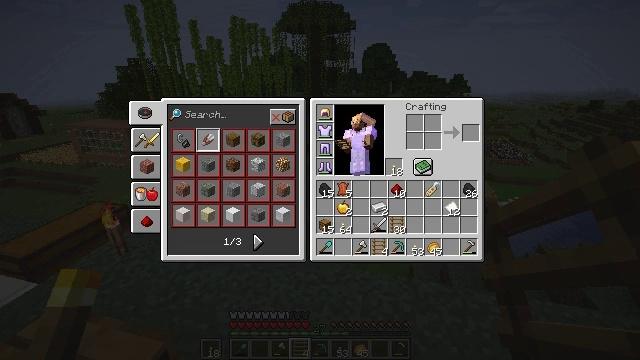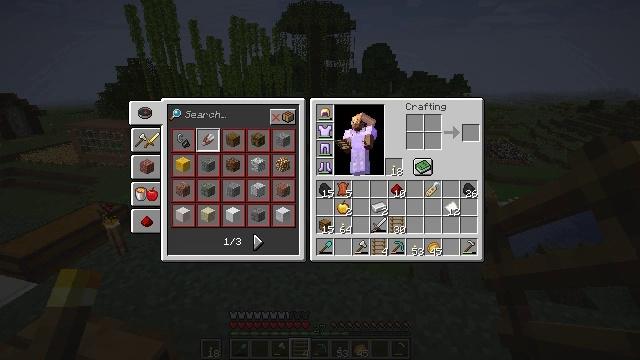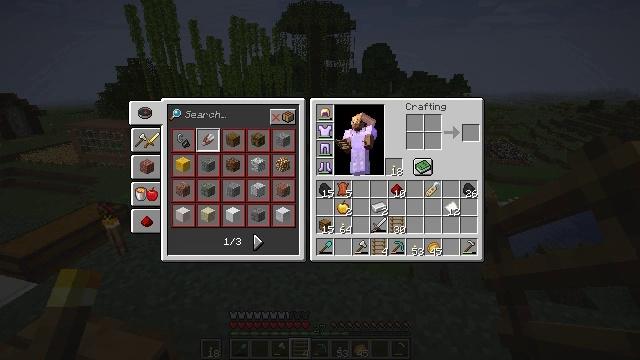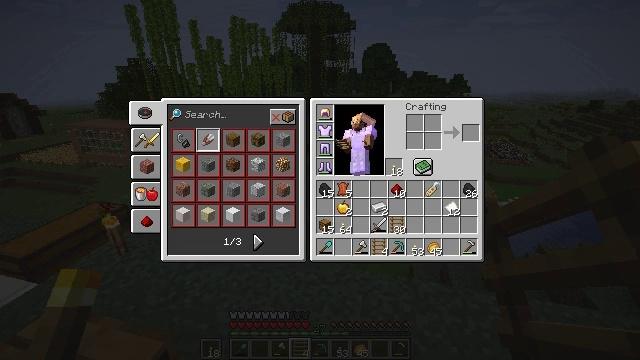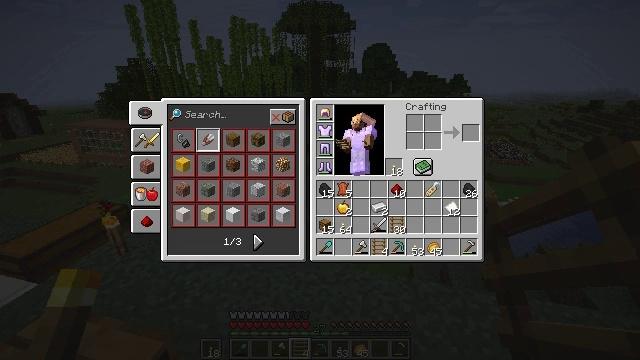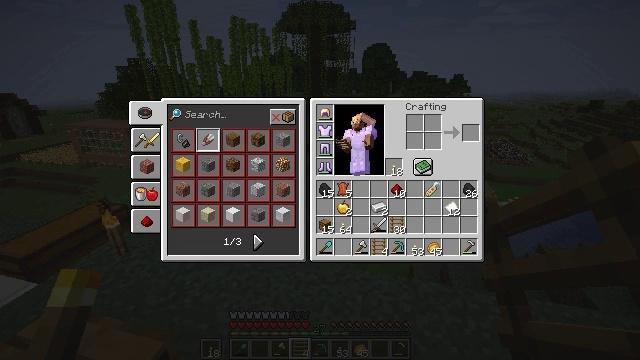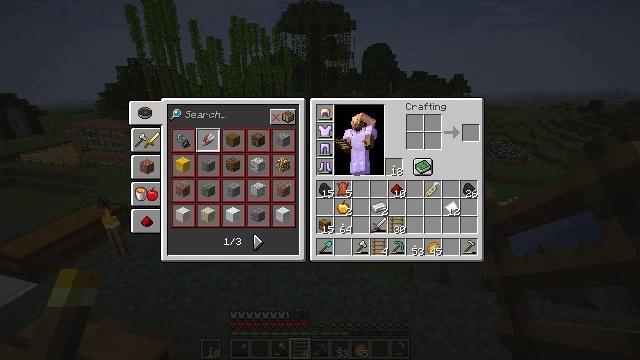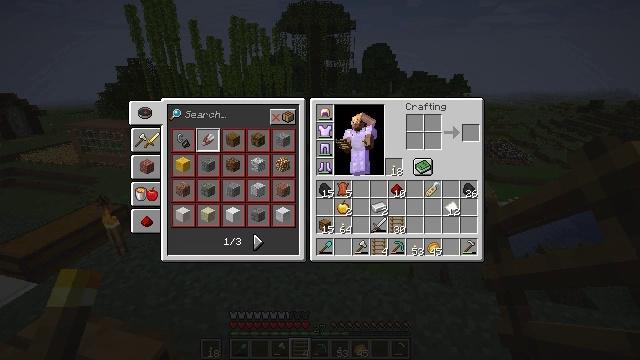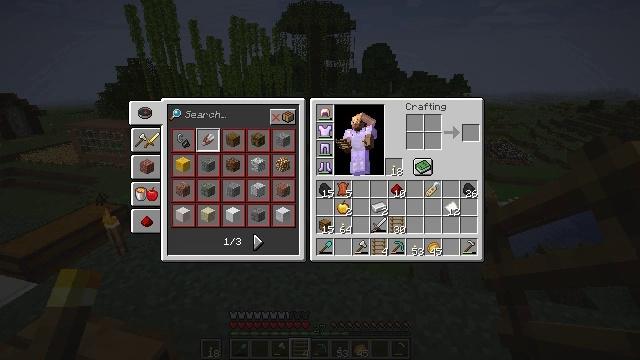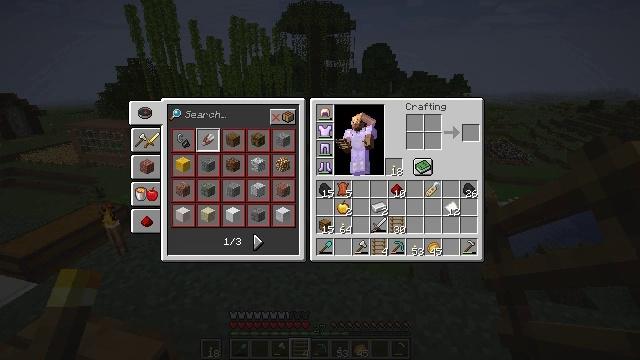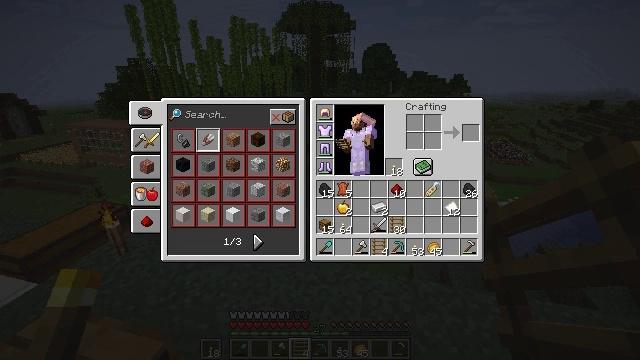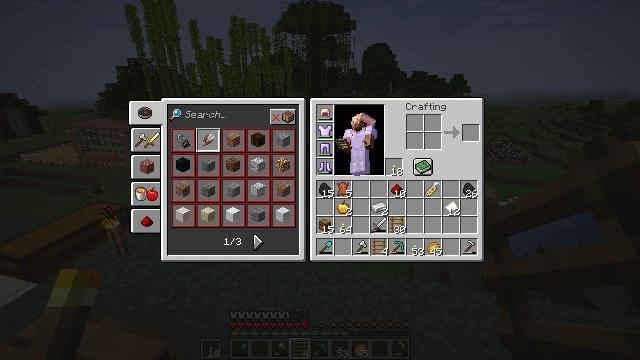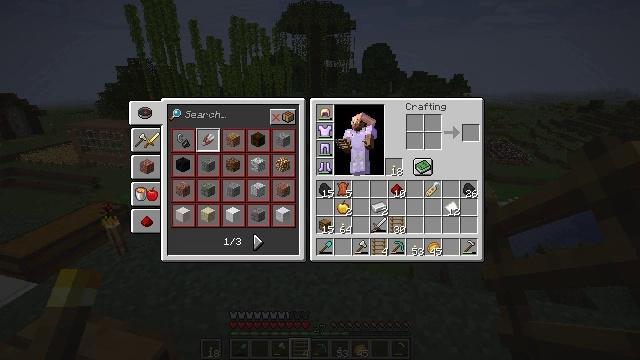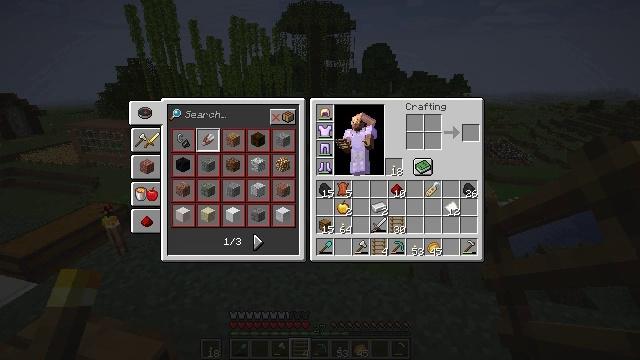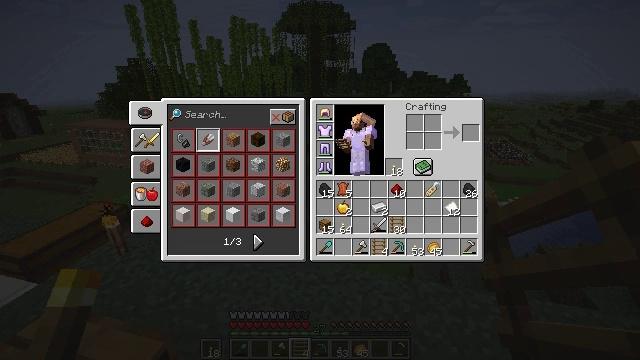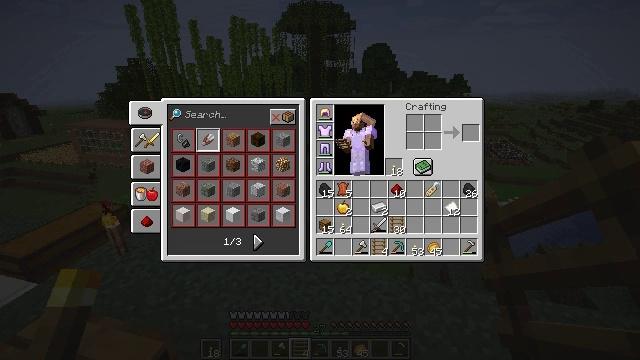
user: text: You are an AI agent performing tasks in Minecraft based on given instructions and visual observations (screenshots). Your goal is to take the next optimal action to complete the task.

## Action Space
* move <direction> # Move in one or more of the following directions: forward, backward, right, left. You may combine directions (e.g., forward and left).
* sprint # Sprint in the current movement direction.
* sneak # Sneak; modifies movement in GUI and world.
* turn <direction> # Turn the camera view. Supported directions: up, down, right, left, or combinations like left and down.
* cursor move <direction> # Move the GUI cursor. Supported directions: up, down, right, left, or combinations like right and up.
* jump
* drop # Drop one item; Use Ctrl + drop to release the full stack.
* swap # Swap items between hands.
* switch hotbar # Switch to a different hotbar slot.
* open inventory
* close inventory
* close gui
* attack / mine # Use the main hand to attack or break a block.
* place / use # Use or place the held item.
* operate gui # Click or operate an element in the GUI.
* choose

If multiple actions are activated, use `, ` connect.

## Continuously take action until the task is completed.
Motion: motion action
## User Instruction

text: Break the ladder to collect it.
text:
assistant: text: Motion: no_op
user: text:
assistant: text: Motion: no_op
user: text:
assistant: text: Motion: no_op
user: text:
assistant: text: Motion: no_op
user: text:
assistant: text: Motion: no_op
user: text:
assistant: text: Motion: no_op
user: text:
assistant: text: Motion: no_op
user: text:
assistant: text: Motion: no_op
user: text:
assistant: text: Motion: no_op
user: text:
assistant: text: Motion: no_op
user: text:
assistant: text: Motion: no_op
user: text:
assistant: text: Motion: no_op
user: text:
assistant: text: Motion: no_op
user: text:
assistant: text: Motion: no_op
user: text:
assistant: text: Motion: no_op
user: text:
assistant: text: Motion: no_op
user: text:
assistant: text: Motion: no_op
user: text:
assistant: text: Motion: no_op
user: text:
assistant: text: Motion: no_op
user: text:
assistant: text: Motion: no_op
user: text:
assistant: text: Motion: no_op
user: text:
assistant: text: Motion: no_op
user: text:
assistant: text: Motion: no_op
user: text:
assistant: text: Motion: no_op
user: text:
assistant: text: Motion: no_op
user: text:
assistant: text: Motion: no_op
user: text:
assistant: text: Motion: no_op
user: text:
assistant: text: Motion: no_op
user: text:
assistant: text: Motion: no_op
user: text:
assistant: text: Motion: no_op